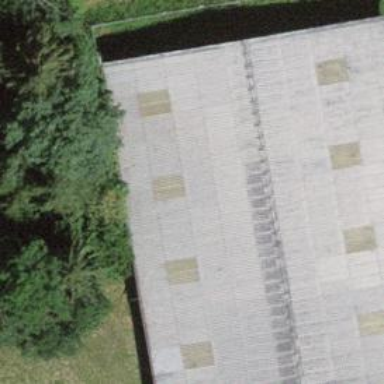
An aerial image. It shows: Warehouse.